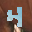
Label: 4